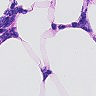
Metastatic tissue present: no